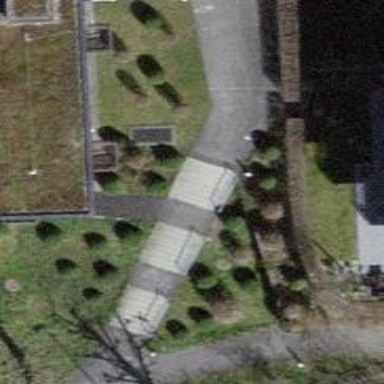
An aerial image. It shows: Set of steps on the road.